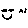
Label: smiley face